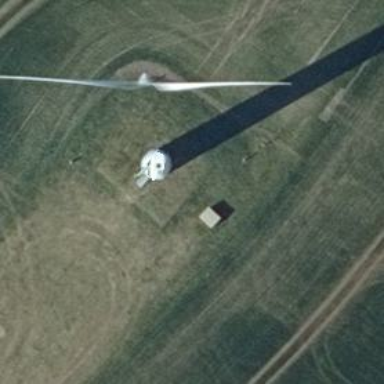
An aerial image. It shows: Wind power generator with horizontal axis wind turbine manufactured by Vestas.